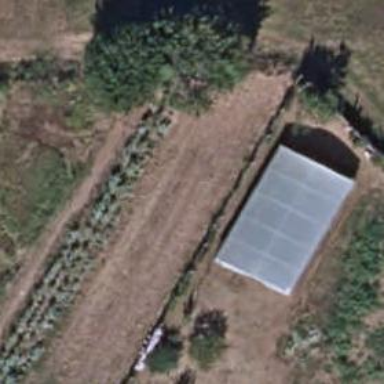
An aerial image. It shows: Greenhouse.